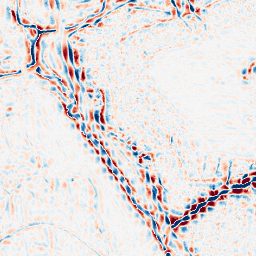
Category: wavelet
Decomposition family: wavelet_biorthogonal
Decomposition parameters: wavelet: bior4.4
level: 3
Upsampling method: quadratic
Upsampling parameters: scale: 2
Upsampling scale: 2